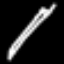
Label: pencil